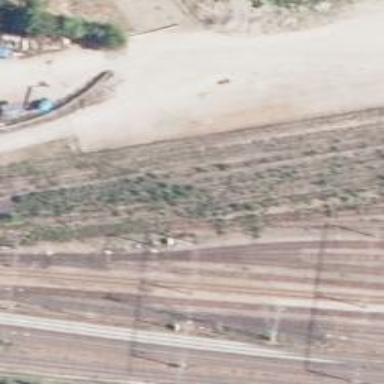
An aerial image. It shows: Rail spur service.